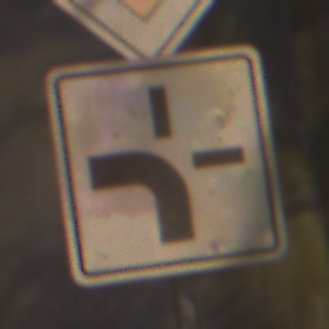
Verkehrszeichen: VerlaufVorfahrtsstrasse1
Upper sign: Vorfahrtsstrasse
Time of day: Night
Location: Outdoor (Suburban)
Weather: PartlyCloudy
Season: NotSpecified
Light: Artificial